Question: ** EDIT **
Image showing what I needed done. When an admin clicks on an unapproved (x) comment it automatically approves it and the image is changed to a check mark and vice versa.

I am using the following jQuery code, but I am having problems loading new image src on click.
'''
<script>
$(document).ready(function(){
$(".disapproveComment").click(function() {
var ID = $(this).children("p").text();
$.ajax({
type: "POST",
url: "/comments/disapproveComment/"+ID,
async:false,
success: function(msg){
//Using $(this).(".disapprove")... does not work
$(".disapprove").attr("src","/img/icons/approve.png");
}
});
});
});
</script>
'''
this is my view file
'''
<?php
if($comment['Comment']['approved'] == 1){
echo '<div class="disapproveComment"><p style="display:none">';
echo $comment['Comment']['id'];
echo '</p><img class="disapprove" src="/img/icons/approve.png" border="0">';
echo '</div>';
}else{
echo '<div class="approveComment"><p class="idAnchor" style="display:none">';
echo $comment['Comment']['id'];
echo '</p><img class="approve" src="/img/icons/disapprove.png">';
echo '</div>';
}
?>
</td>
'''
If I say '$(this).(".disapprove").attr...' Nothing is updated. If I leave as is in the code, all element with images in with that class names gets updated. Your help is appreciated...
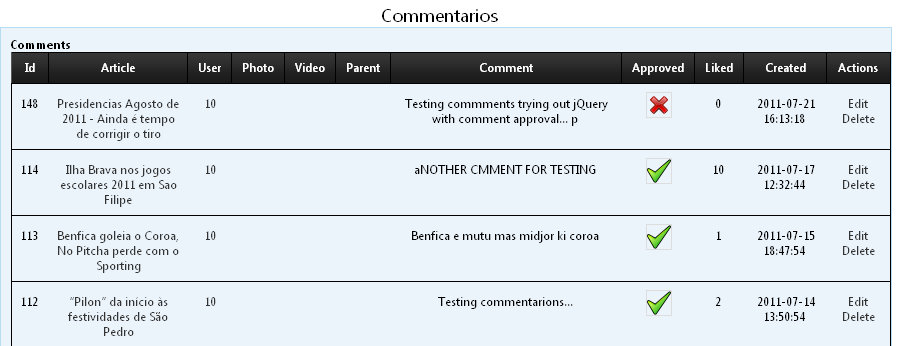
Answer: In ajax callback you have another context so you need to hold context ealier in a varaible.
'''
<script>
$(document).ready(function(){
$(".disapproveComment").click(function() {
var comment = $(this);
var ID = $(this).children("p").text();
$.ajax({
type: "POST",
url: "/comments/disapproveComment/"+ID,
async:false,
success: function(msg){
//Using $(this).(".disapprove")... does not work
comment.find(".disapprove").attr("src","/img/icons/approve.png");
}
});
});
});
</script>
'''